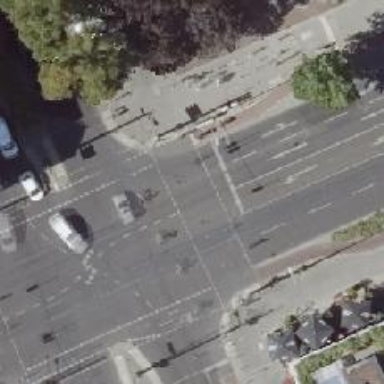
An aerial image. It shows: Tram crossing with traffic signals.